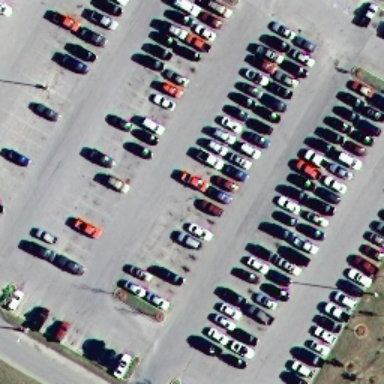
Lots of cars parked neatly in the parking lot .